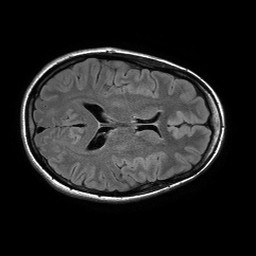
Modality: FLAIR
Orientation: axial
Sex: female
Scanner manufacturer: philips
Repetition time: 11 s
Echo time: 0.125 s